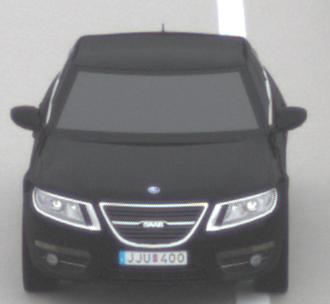
Make: Saab
Model: 5-Sep
Detailed model: 9-5 1.6T
Model produced from: 2010/06
Model produced until: 2011/12
Doors: 4
Color: black
Road condition: dry road
Daytime: midday
Contrast: low contrast